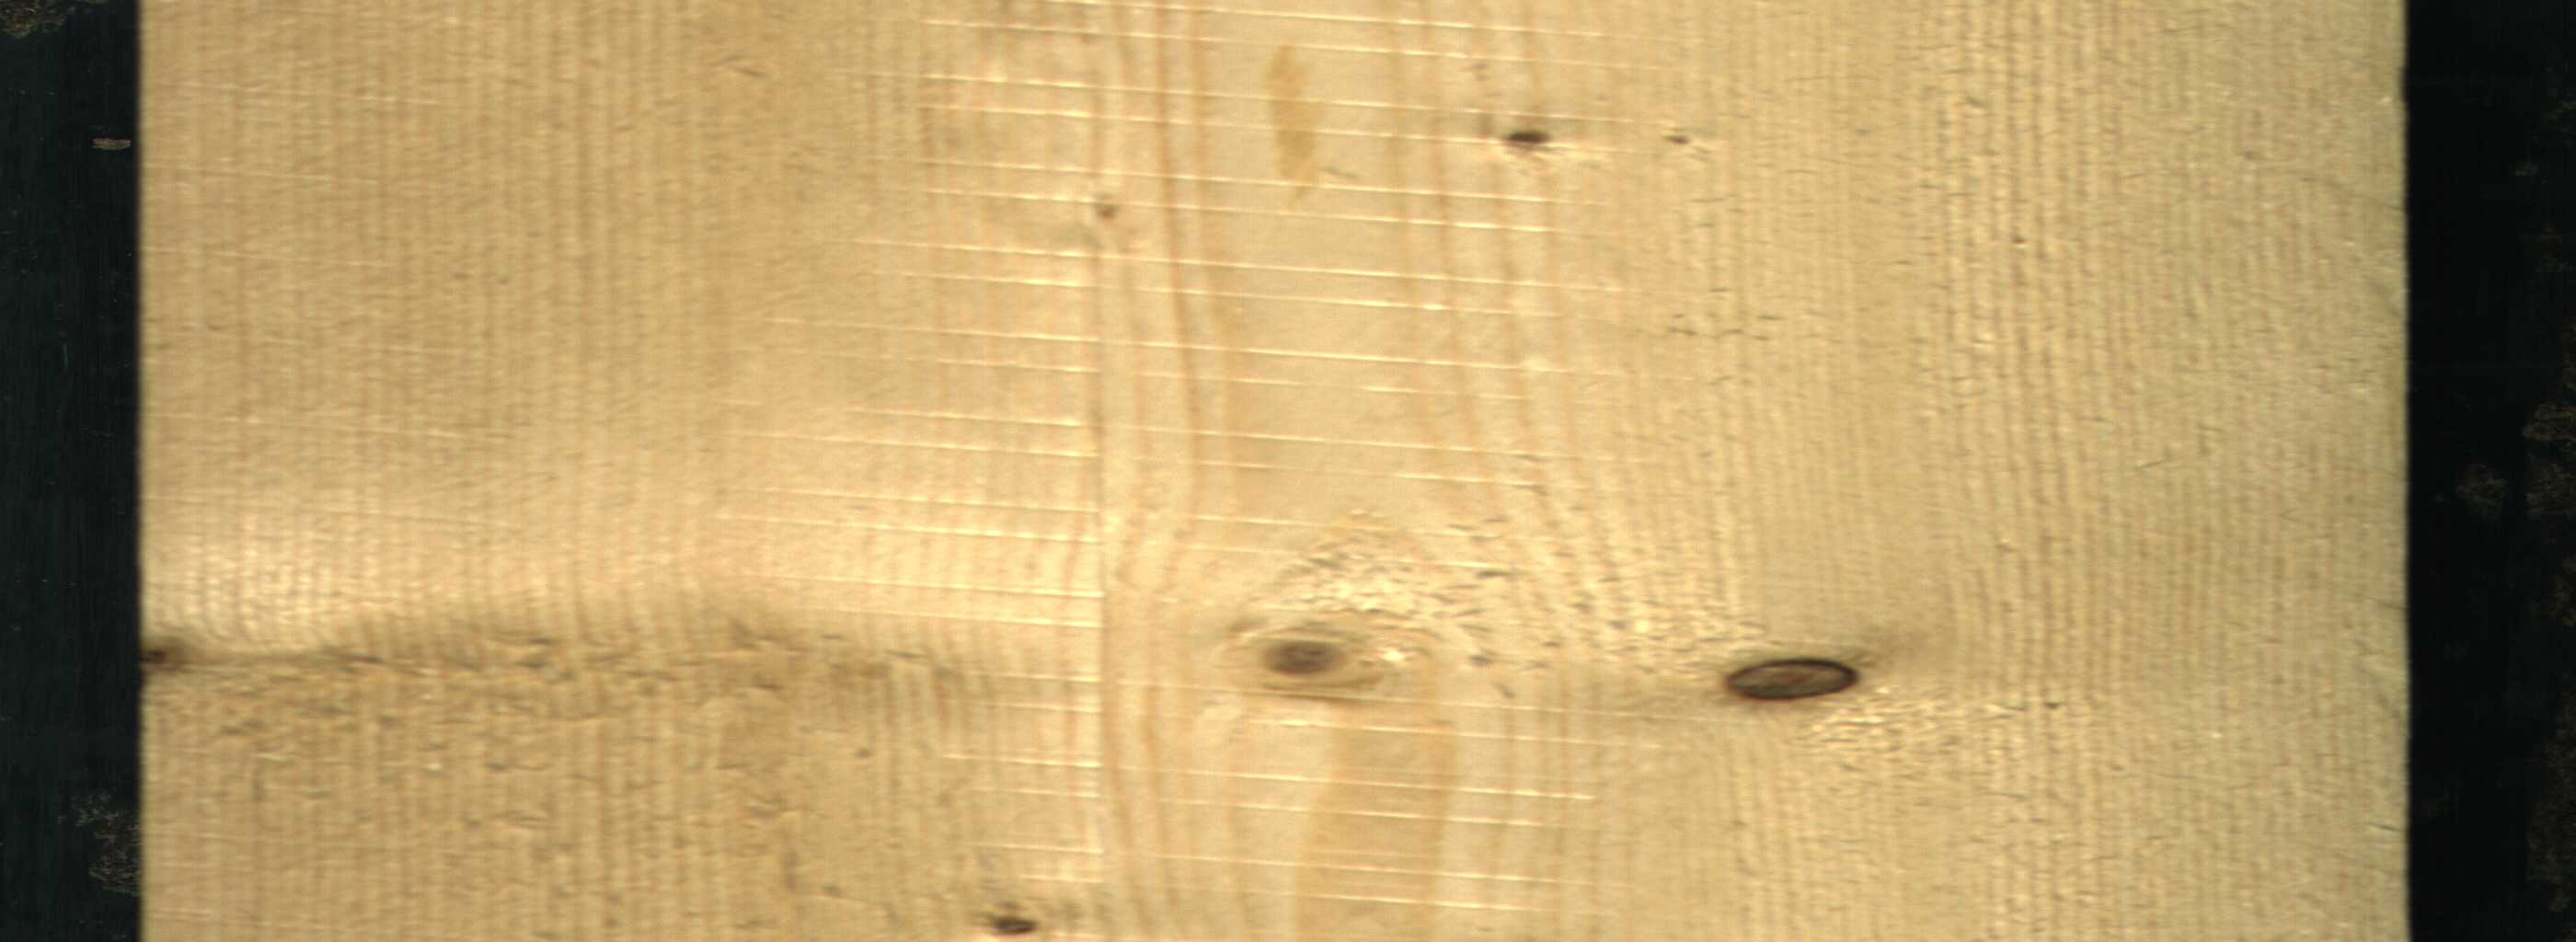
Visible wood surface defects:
Dead_Knot
Live_Knot
Live_Knot
Live_Knot
Live_Knot